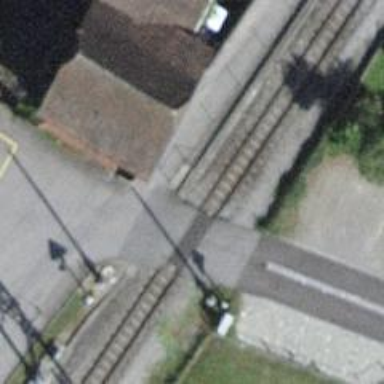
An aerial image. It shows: Railway level crossing.